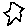
Label: star